Field crop: tomato
Growth stage: 2
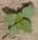
Species: solanum